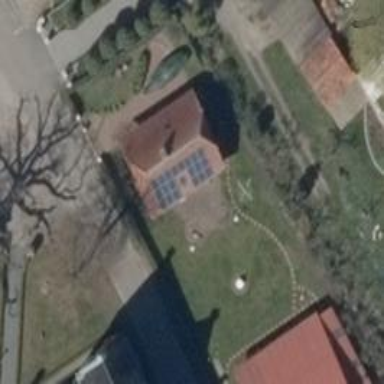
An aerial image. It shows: Solar-powered generator using photovoltaic technology. This small installation generates electricity through solar photovoltaic panels.